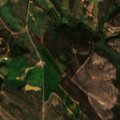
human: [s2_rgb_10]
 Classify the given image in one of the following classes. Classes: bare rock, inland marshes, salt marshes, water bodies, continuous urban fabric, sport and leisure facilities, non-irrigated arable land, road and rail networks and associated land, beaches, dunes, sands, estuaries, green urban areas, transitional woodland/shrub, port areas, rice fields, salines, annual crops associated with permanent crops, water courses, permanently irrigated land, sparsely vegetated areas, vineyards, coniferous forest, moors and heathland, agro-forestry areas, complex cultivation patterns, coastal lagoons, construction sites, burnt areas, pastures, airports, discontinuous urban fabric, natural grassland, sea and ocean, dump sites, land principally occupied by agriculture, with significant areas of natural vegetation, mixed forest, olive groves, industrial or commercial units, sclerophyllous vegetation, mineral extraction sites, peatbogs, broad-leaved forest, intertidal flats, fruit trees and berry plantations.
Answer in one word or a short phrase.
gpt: non-irrigated arable land, land principally occupied by agriculture, with significant areas of natural vegetation, broad-leaved forest, transitional woodland/shrub